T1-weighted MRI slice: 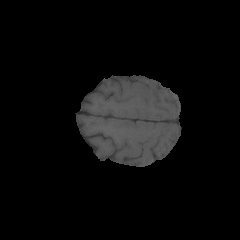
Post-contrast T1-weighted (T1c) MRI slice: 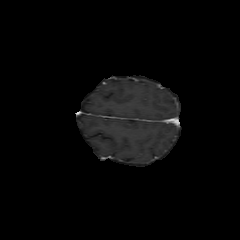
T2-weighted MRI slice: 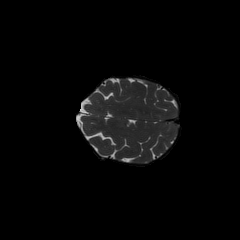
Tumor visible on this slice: no